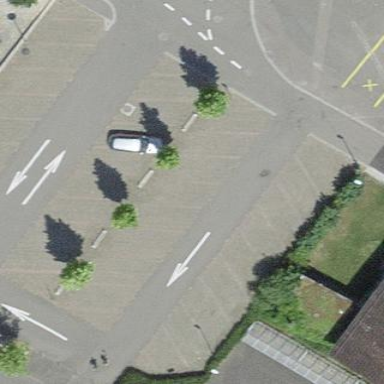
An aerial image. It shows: Diagonal street-side parking available as amenity.